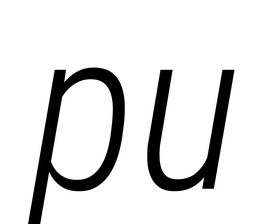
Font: Roboto-Italic_Condensed_Light_Italic